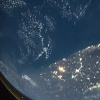
Label: water